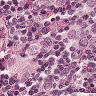
Metastatic tissue present: yes